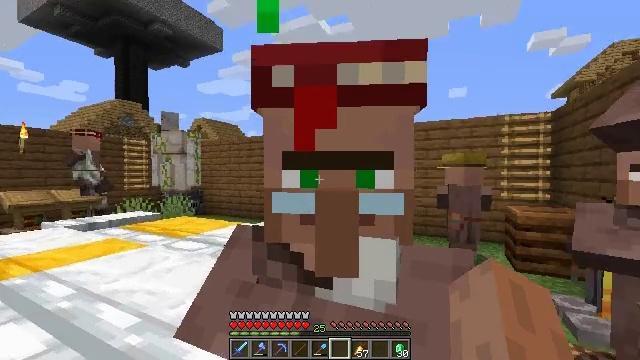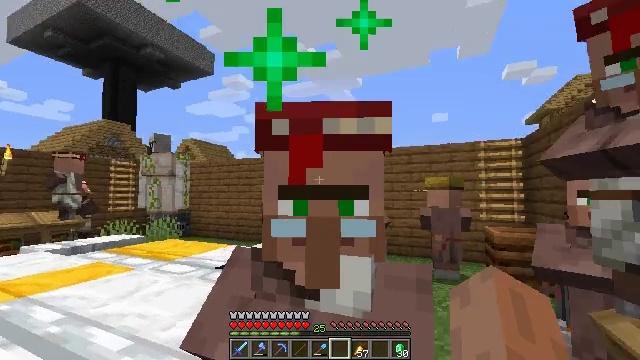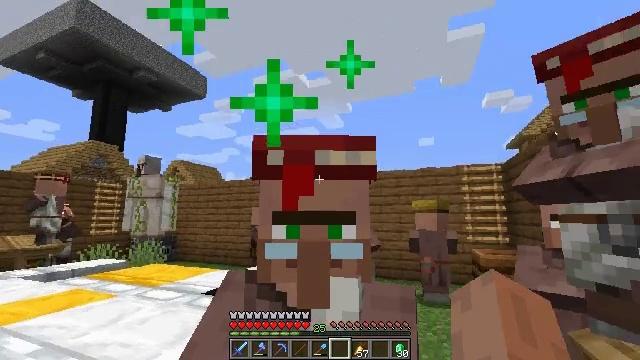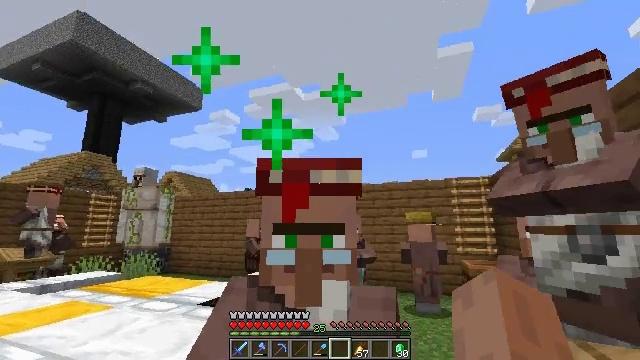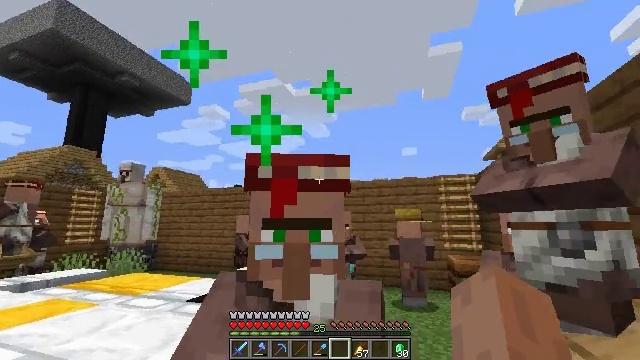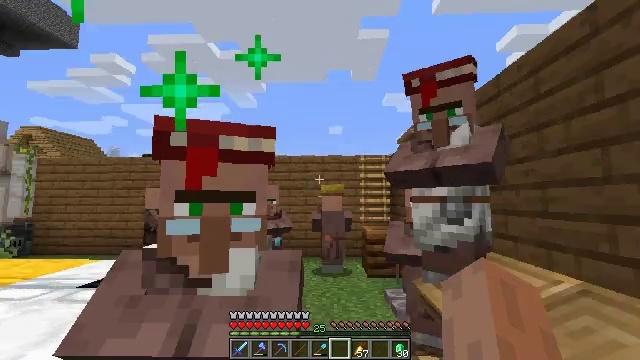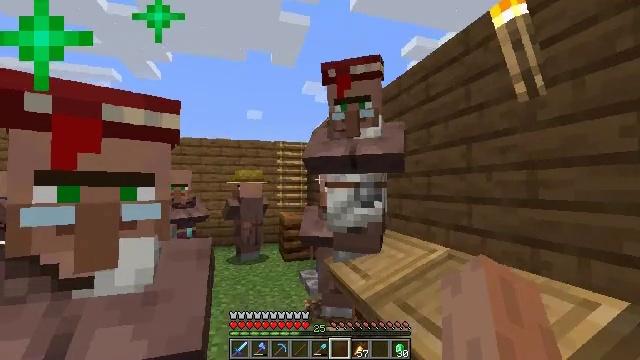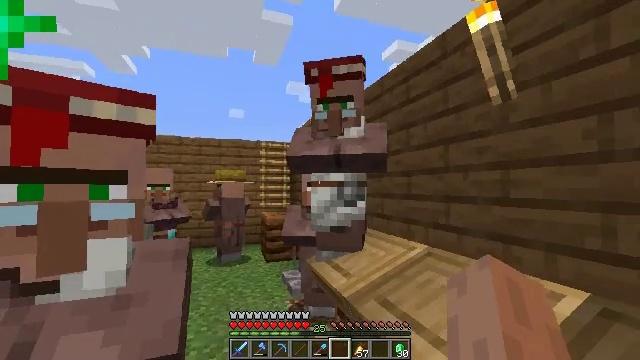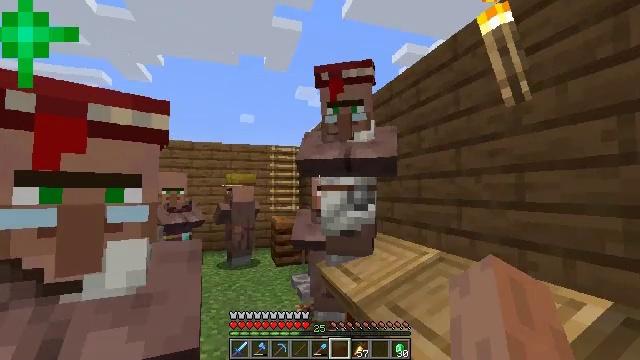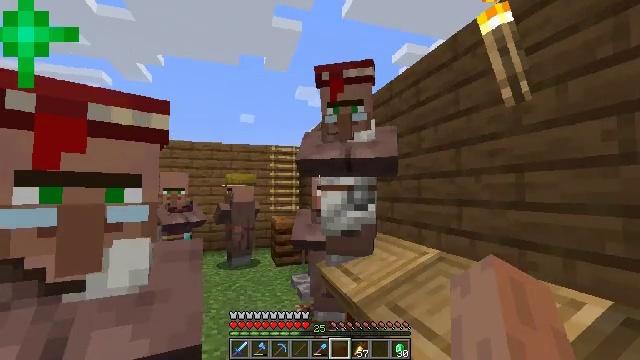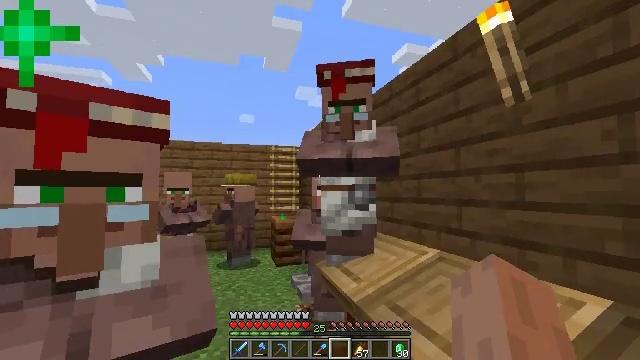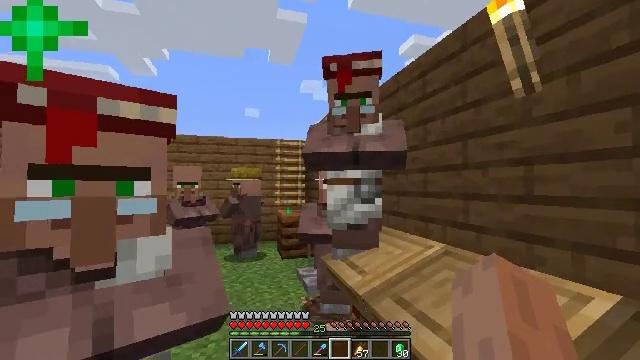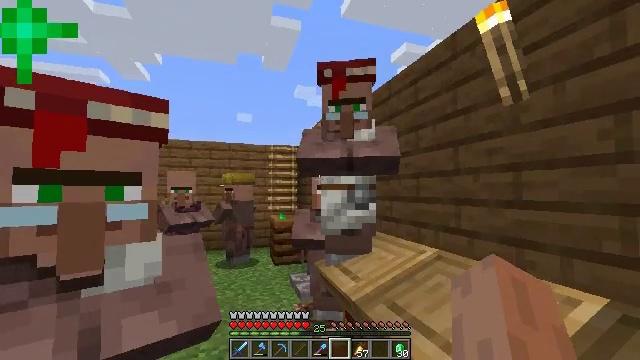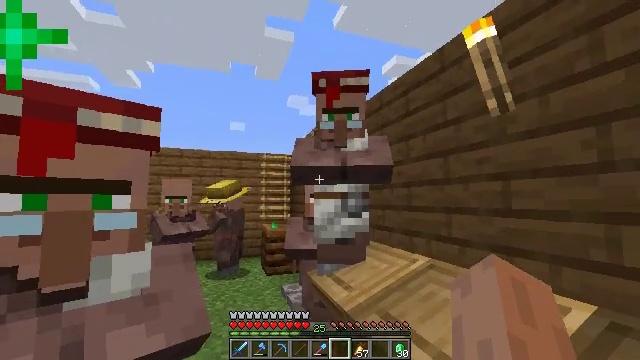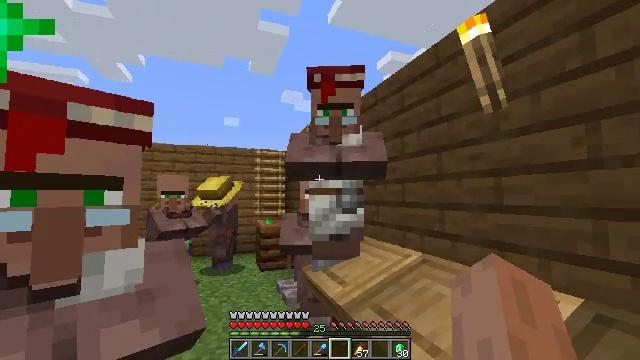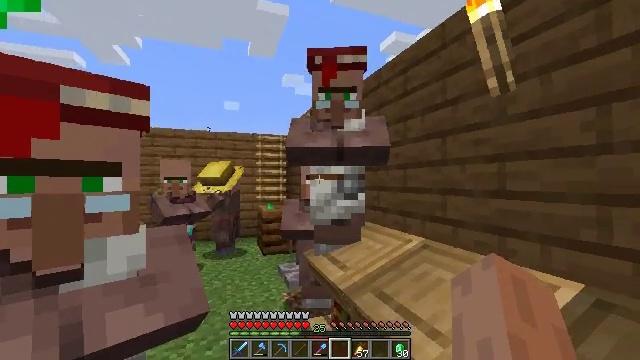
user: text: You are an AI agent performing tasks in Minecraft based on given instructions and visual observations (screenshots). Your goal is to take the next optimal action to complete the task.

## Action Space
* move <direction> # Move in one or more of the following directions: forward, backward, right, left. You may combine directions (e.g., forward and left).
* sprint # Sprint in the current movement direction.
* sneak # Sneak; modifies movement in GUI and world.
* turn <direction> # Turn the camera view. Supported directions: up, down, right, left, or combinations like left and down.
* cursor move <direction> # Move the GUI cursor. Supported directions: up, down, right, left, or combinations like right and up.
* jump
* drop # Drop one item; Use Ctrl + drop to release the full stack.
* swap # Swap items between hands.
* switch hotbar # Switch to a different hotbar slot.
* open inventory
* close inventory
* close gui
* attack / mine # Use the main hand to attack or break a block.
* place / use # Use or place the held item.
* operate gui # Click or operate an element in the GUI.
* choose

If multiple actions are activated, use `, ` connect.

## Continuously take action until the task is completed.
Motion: motion action
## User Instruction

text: Mine the wall torch to remove it.
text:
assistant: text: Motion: move back, turn right and up
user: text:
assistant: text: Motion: move back, turn right and up
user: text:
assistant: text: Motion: turn right and up
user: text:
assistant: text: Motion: turn right
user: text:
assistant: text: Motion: turn right and down
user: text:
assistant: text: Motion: turn right and down
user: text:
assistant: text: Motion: turn right
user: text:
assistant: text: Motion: turn left
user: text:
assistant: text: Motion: no_op
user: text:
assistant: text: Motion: no_op
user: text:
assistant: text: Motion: turn left and down
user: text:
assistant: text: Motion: turn right and up
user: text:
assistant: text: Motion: turn right and up
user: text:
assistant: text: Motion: turn right
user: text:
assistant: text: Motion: move forward, turn down
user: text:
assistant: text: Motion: move forward, turn left and down
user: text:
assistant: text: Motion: move forward, turn left and down
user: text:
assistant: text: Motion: turn left
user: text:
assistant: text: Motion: turn left
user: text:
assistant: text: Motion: move left
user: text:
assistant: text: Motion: move left
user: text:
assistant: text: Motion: move left, turn right
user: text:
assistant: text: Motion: move left, turn right
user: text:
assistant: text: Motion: move left, turn right
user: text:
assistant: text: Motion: move left, turn right
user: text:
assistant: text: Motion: move left, turn right
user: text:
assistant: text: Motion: move left, turn right
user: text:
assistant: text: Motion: move left, turn right
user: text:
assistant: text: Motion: move left, turn right
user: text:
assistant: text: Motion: move left, turn right